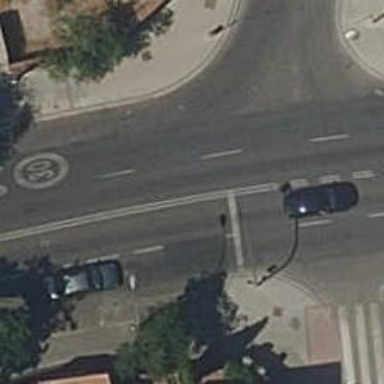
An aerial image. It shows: Road with traffic signals.